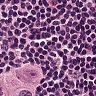
Metastatic tissue present: yes